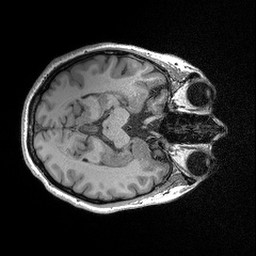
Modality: T1w
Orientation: axial
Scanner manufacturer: siemens
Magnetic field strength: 3 T
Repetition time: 2.3 s
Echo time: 0.00298 s